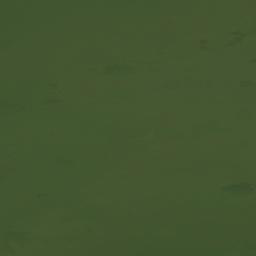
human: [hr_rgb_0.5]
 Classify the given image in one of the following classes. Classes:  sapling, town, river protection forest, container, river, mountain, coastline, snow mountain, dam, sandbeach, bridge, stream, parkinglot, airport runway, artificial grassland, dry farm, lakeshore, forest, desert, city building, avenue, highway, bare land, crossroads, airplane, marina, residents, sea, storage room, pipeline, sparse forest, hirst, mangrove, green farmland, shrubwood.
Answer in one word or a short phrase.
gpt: sea